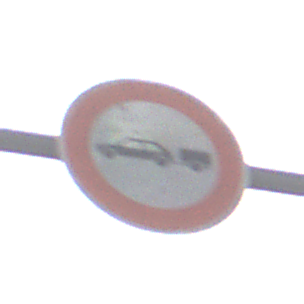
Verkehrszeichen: VerbotPersonenkraftwagenMitAnhaenger
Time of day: Midday
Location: Outdoor (Urban)
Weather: Overcast
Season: NotSpecified
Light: Natural